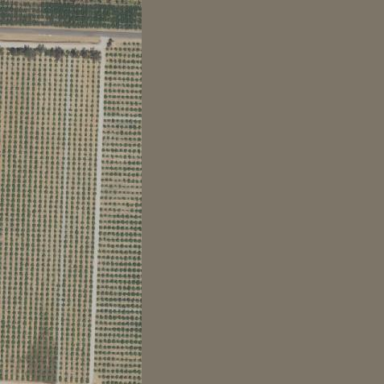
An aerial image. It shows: Orange orchard with beautiful orange trees.